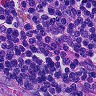
Metastatic tissue present: no